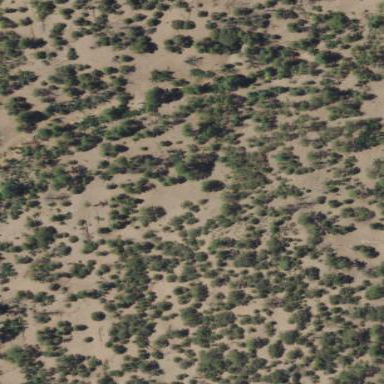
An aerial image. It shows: Patch of scrub vegetation.